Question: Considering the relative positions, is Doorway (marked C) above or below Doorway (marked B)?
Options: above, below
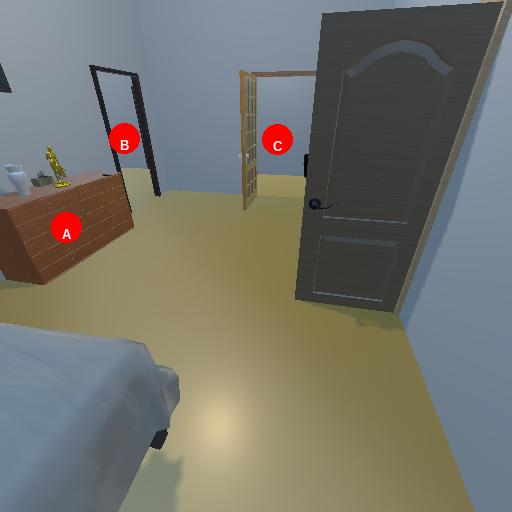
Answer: above